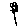
Label: flower